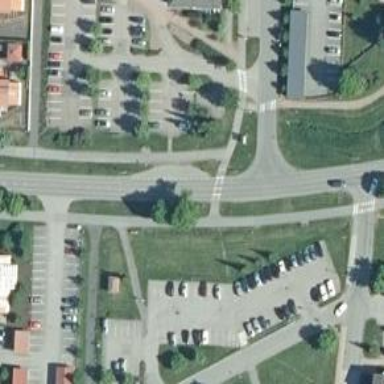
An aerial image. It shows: Uncontrolled crossing with pedestrian island.